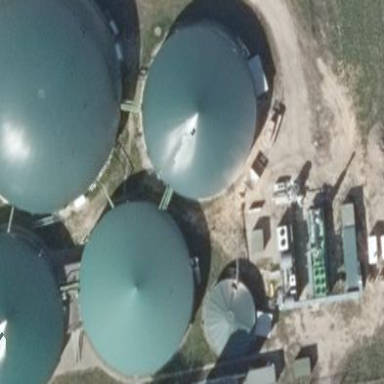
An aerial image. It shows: Farm auxiliary building with storage tank.